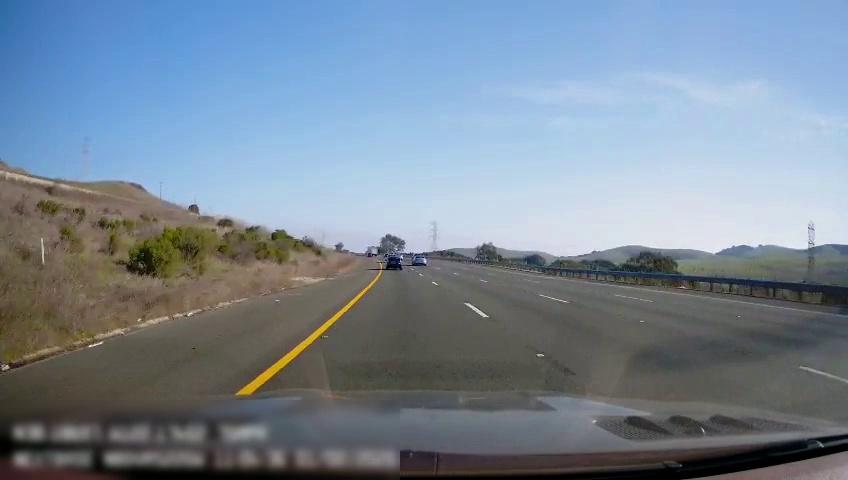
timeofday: Day
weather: Sunny
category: Drivable Space
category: Vehicles | Other LV
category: Vehicles | Car
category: Vehicles | SUV
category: Vehicles | Car
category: Lanes | Current Lane
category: Lanes | Current Lane
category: Lanes | Alternate Lane
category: Lanes | Alternate Lane
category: Lanes | Alternate Lane